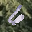
Label: 6